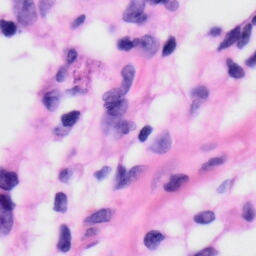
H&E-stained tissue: Skin